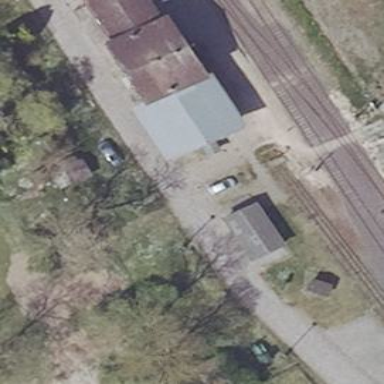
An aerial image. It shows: Train station building.